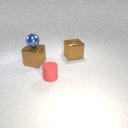
large brown metal cube below small blue metal sphere